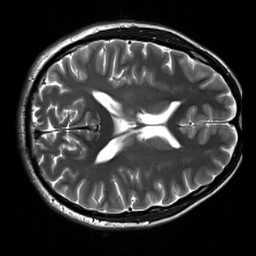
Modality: T2w
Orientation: axial
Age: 26
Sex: male
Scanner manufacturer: siemens
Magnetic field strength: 3 T
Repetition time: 7 s
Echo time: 0.09 s